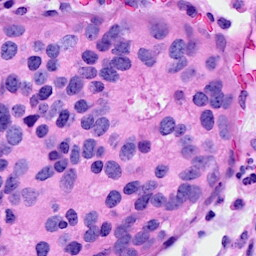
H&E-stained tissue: Breast